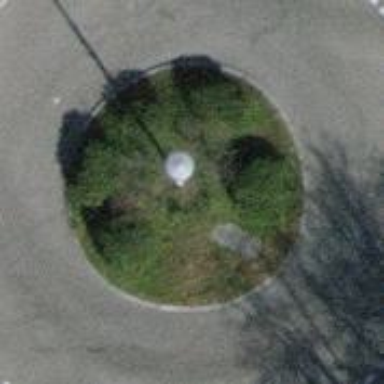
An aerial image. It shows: Asphalt road that is secondary route leading to roundabout.